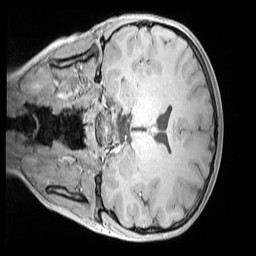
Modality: MP2RAGE
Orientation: coronal
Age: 12
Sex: female
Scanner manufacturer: siemens
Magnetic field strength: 3 T
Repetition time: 4 s
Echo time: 0.00303 s